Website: macys
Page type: account-selection
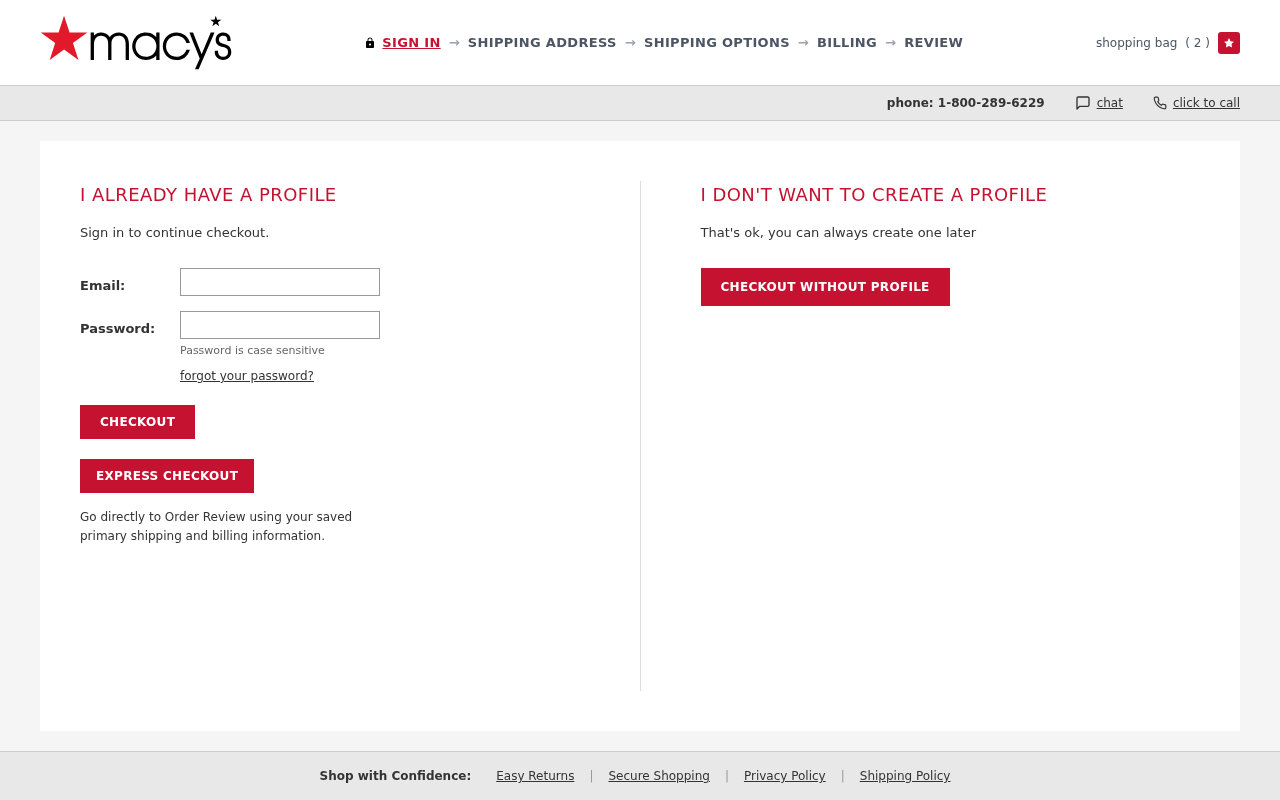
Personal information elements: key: PII_EMAIL
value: phampton@yahoo.com
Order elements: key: ORDER_NUM_ITEMS
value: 2